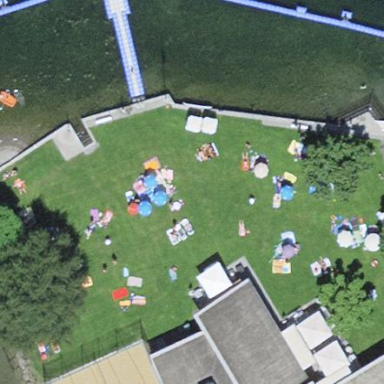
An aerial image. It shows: Public bath in sports centre designed for swimming. The open-air bath is situated by lake.